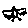
Label: bird